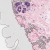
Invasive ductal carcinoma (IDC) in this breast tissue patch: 0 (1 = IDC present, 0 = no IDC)